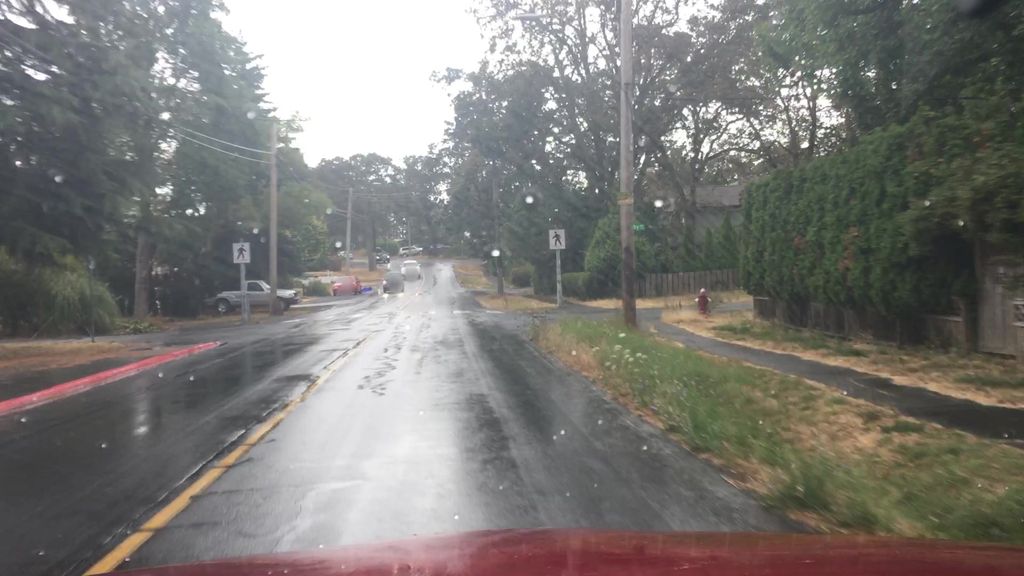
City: victoria